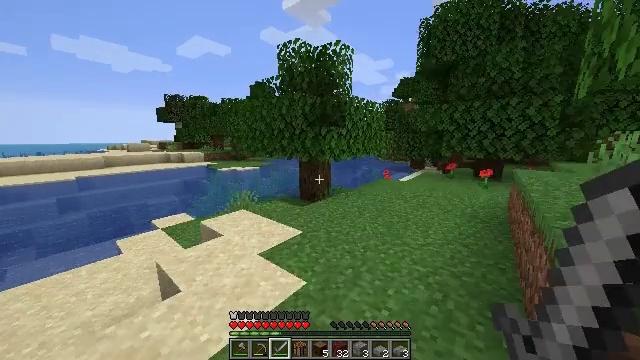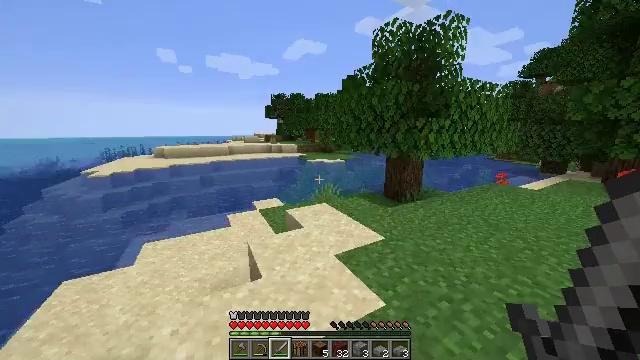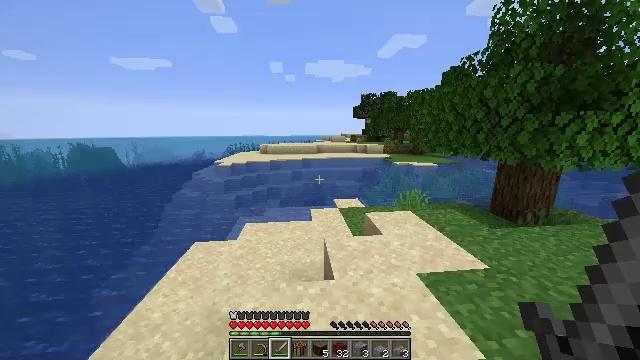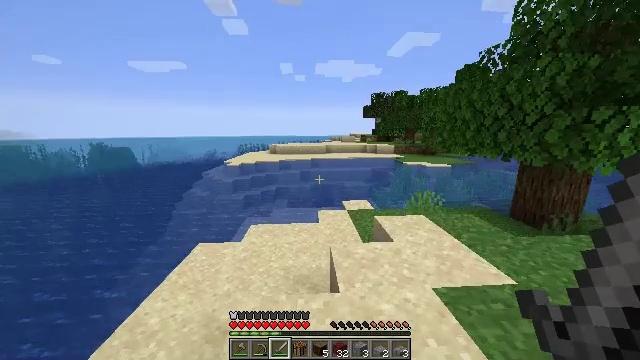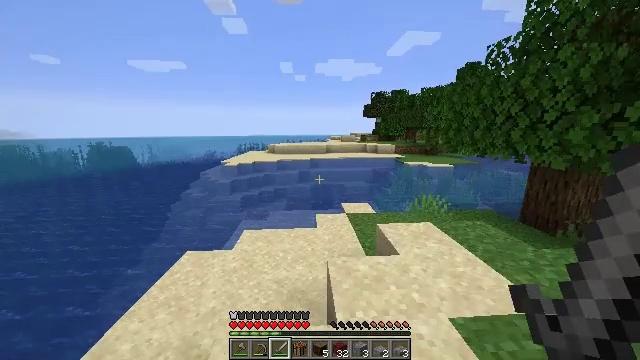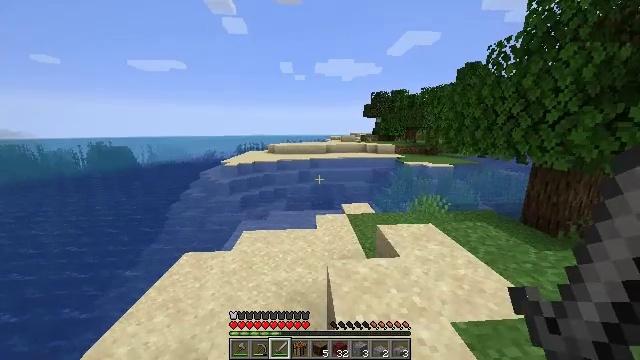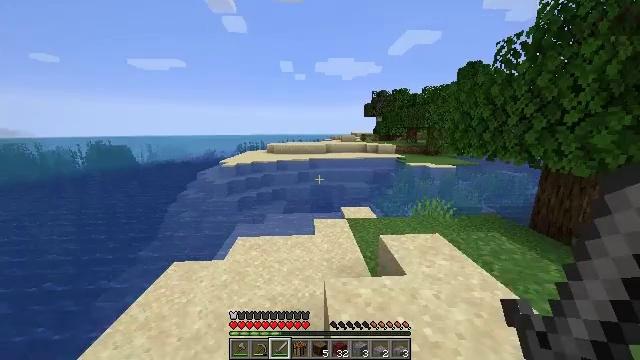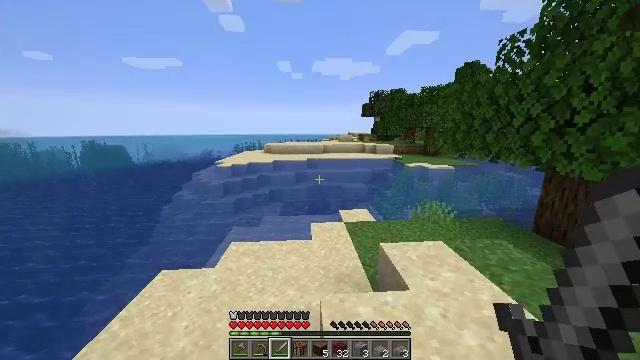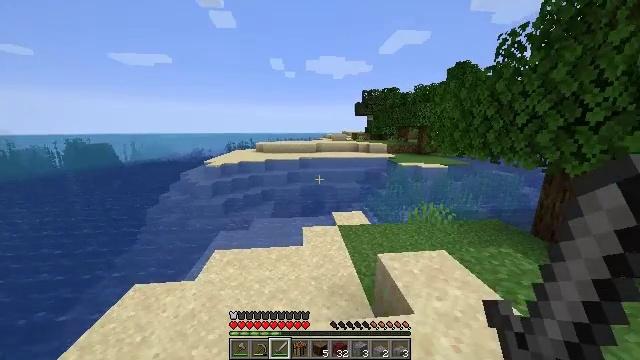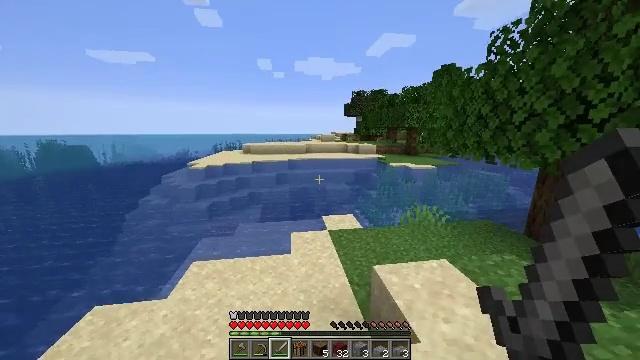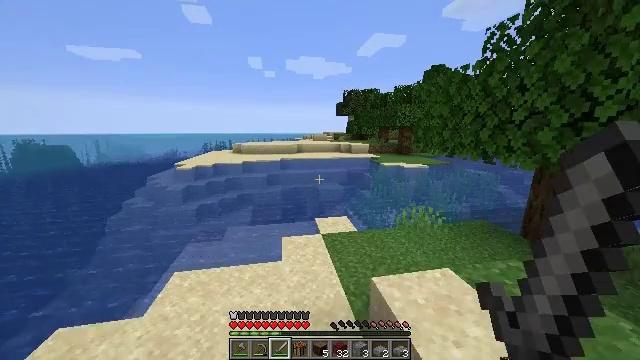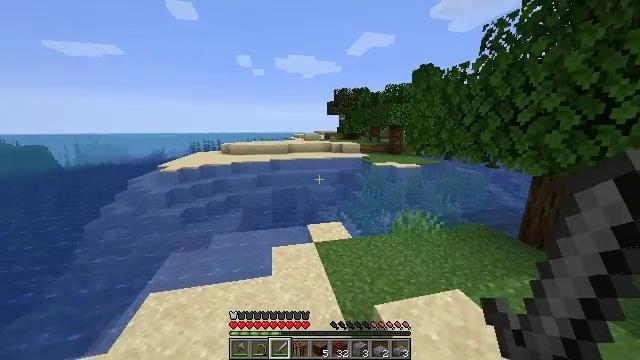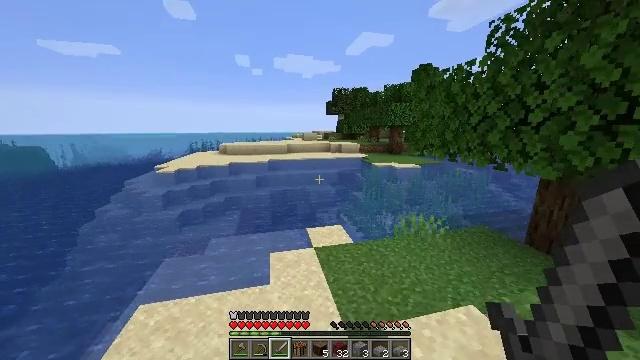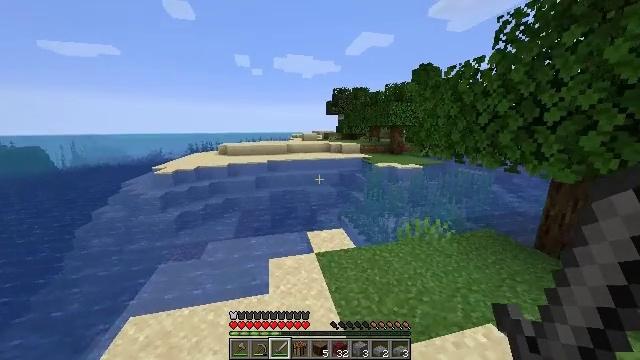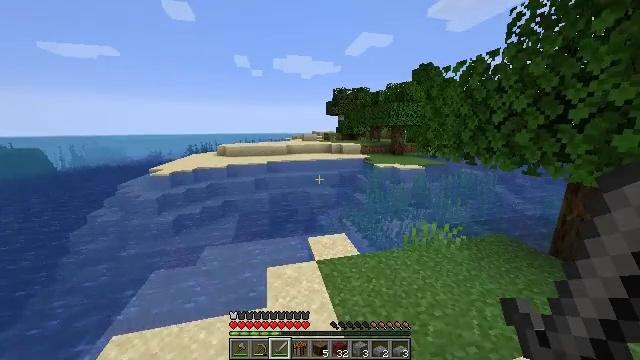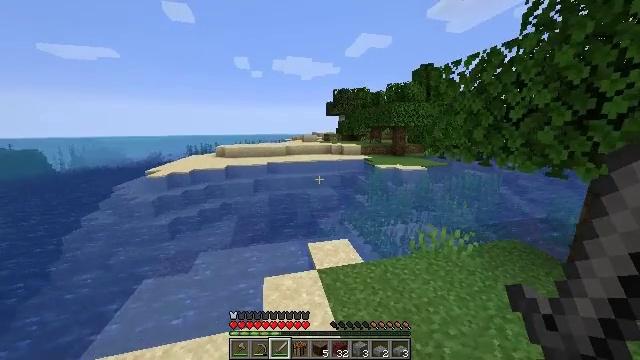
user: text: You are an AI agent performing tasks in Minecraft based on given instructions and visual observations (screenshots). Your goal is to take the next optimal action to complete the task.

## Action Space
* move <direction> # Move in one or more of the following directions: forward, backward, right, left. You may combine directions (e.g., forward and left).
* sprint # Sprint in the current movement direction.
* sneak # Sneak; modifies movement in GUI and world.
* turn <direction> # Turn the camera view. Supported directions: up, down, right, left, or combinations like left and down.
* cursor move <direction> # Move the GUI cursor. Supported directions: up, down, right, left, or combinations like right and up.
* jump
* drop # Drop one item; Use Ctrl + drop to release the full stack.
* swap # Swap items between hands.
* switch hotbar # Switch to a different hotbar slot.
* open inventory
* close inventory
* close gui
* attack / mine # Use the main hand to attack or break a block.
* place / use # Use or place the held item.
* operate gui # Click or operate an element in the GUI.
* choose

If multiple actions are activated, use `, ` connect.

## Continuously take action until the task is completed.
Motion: motion action
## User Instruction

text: Collect some oak leaves.
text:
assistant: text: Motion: move forward, turn left and down
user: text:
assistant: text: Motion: move forward, turn left
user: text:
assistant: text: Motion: move forward, turn left
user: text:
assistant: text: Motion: move forward
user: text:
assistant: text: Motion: move forward
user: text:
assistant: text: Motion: move forward
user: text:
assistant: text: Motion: move forward
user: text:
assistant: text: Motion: move forward, turn right
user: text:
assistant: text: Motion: move forward, turn right
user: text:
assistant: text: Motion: move forward, turn right
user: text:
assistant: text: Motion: move forward, turn right
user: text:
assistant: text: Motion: move forward
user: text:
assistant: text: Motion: move forward
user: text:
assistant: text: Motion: move forward
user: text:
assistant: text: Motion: move forward
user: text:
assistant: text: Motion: move forward
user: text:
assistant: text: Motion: move forward and move right, turn right
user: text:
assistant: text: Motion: move forward and move right, turn right
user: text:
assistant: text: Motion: move forward and move right, turn right
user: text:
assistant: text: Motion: move forward and move right
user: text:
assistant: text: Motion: move forward and move right
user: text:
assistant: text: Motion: move forward and move right
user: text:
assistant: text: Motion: move forward and move right
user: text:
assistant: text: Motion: move forward
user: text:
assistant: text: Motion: move forward
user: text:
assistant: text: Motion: move forward
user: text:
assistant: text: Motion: move forward
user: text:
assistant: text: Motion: move forward, turn right and up
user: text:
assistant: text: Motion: move forward, turn right
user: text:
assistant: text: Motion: move forward